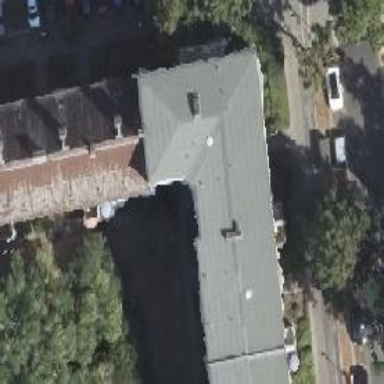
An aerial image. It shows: Hipped-roof building with apartments.